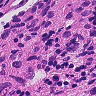
Metastatic tissue present: yes